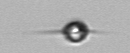
Label: Acanthoica_quattrospina